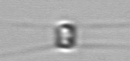
Label: Chaetoceros_similis